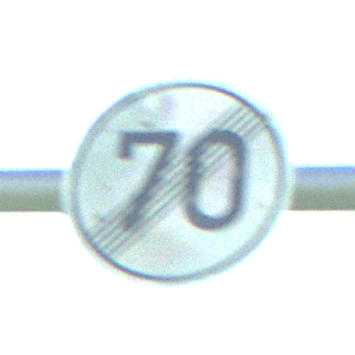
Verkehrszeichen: EndeGeschwindigkeit70
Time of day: MorningAfternoon
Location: Outdoor (Nature)
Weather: PartlyCloudy
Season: NotSpecified
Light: Natural